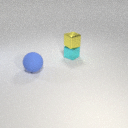
small cyan metal cube below small yellow metal cube